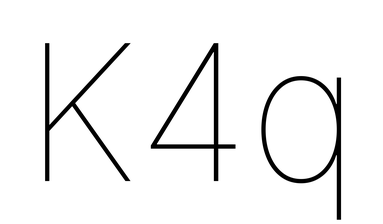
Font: Inter_Thin